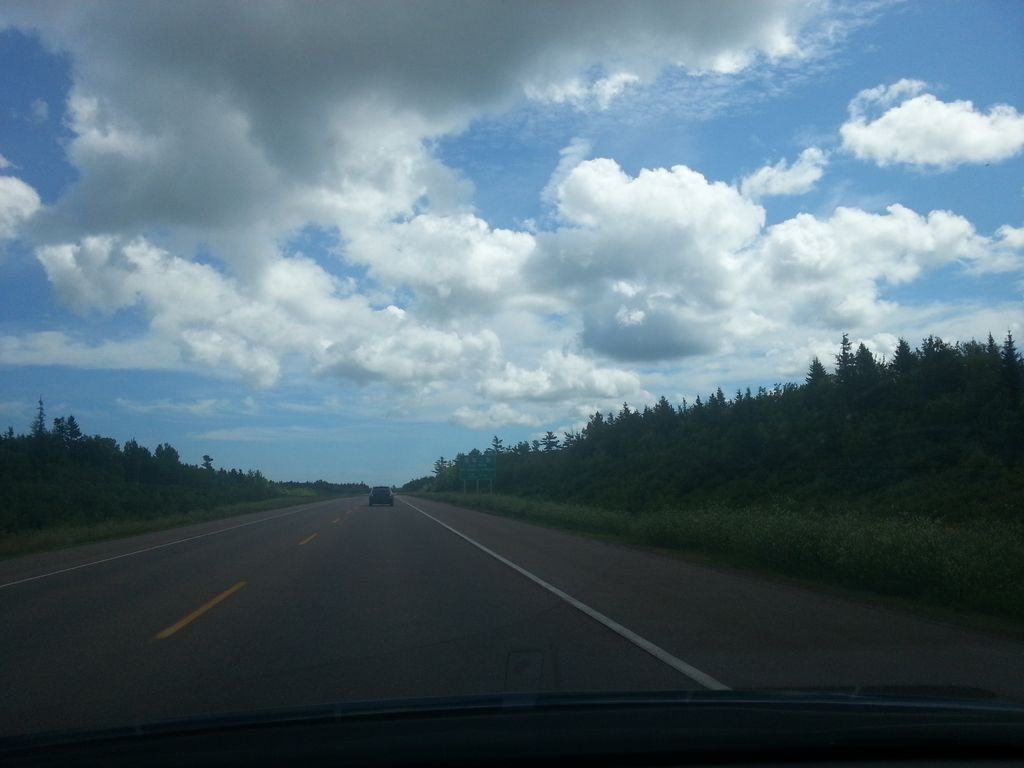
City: charlottetown